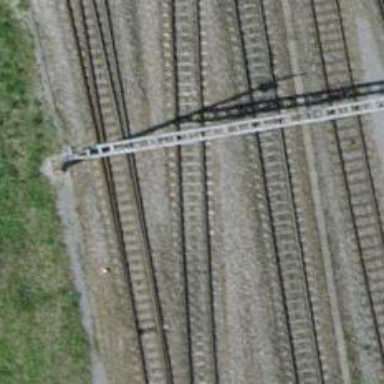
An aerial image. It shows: Railway with electrified contact lines.